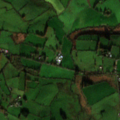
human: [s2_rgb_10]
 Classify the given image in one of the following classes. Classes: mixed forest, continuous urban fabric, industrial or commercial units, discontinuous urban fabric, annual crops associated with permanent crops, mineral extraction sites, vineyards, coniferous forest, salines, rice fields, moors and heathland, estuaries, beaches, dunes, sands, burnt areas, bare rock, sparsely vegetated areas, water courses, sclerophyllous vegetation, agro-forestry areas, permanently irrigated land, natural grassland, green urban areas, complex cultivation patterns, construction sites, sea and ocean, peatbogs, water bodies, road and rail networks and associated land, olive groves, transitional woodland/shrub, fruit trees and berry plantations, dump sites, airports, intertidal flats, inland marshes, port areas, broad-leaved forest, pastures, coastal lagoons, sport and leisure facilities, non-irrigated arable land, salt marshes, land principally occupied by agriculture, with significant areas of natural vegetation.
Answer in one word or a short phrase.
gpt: pastures, coniferous forest